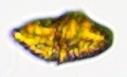
Label: Akashiwo